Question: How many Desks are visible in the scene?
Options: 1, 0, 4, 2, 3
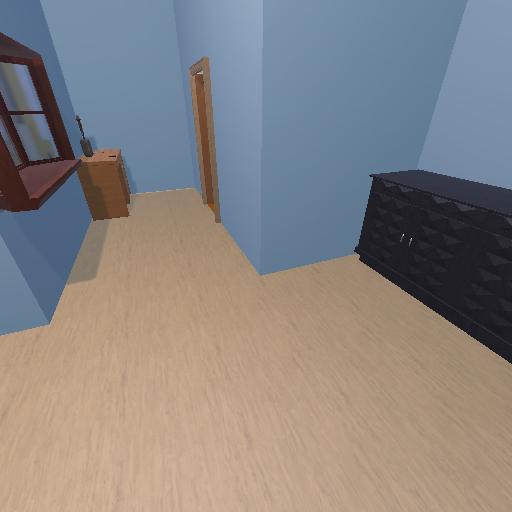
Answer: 1